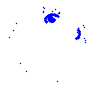
Particle: electron